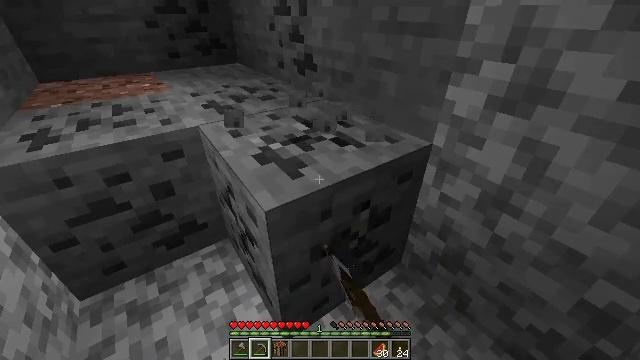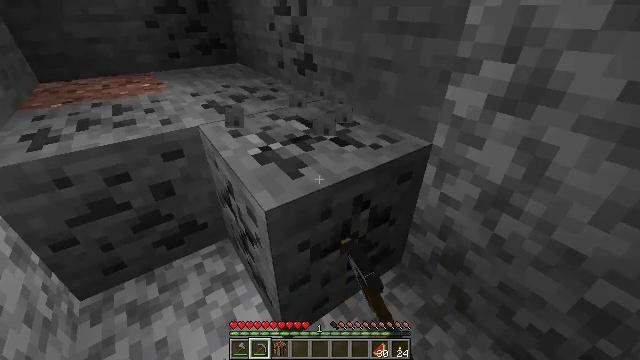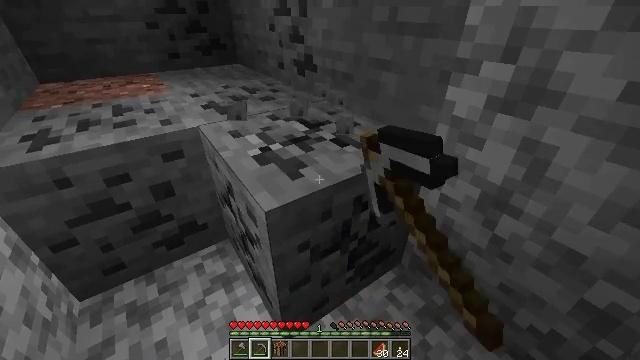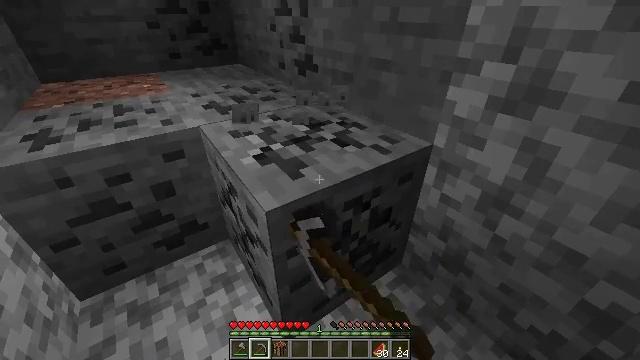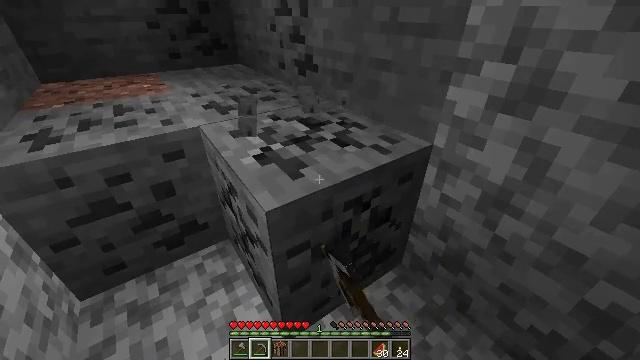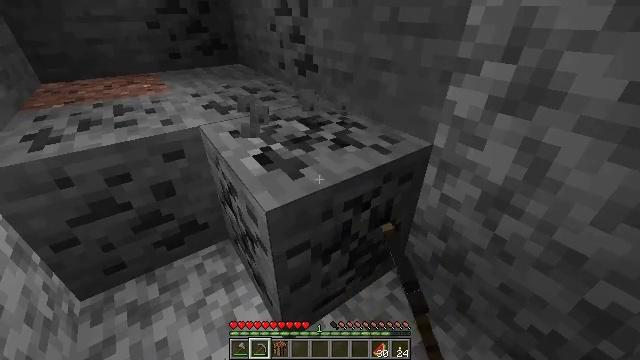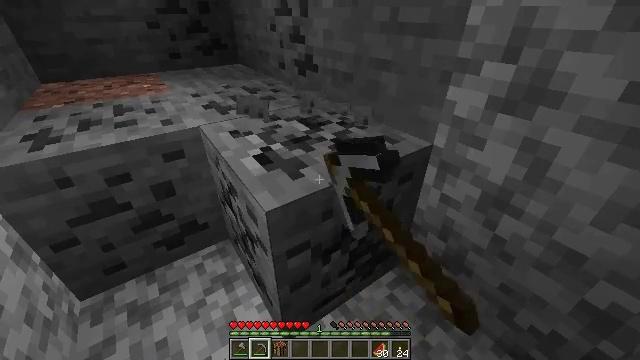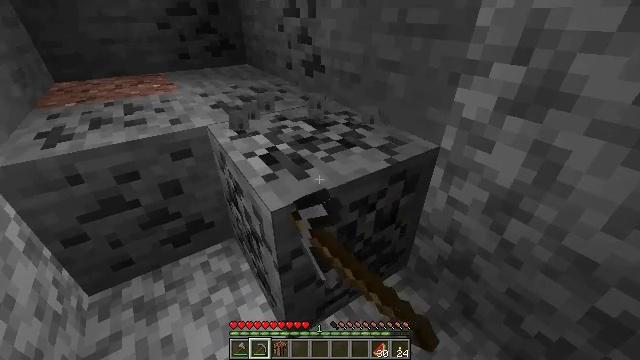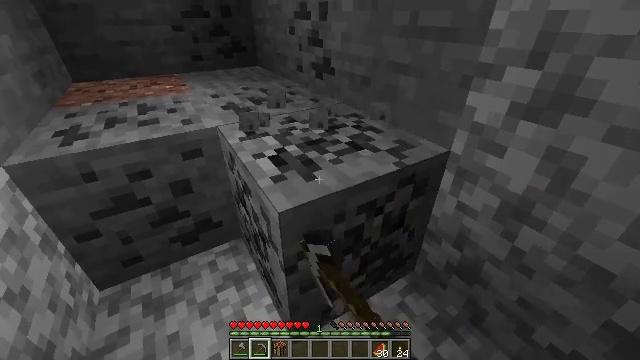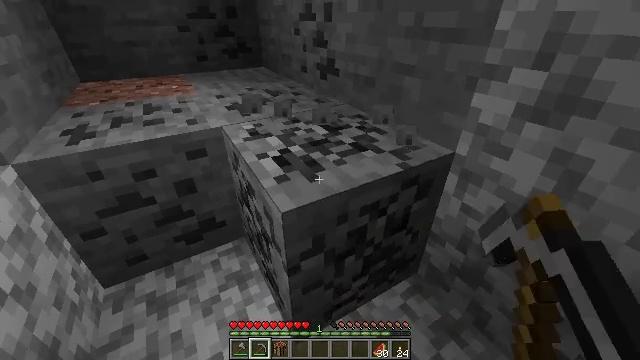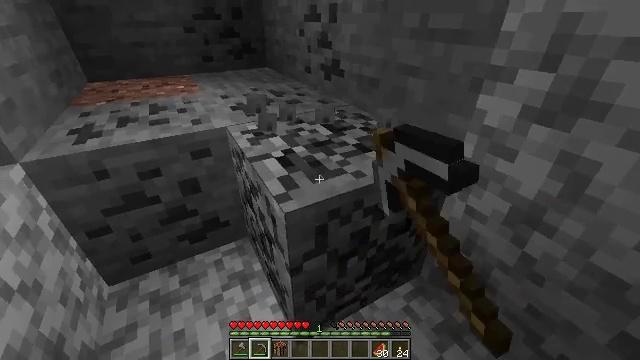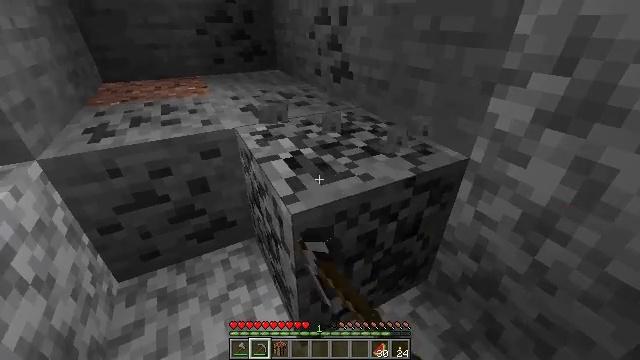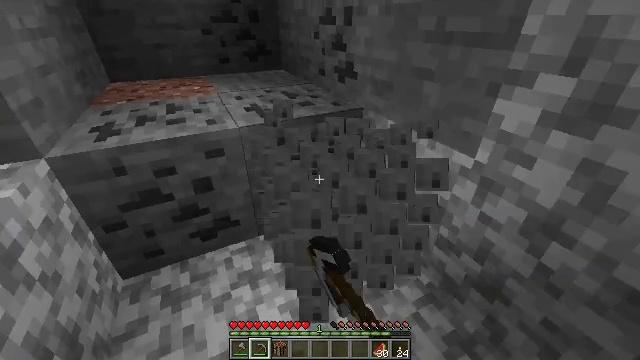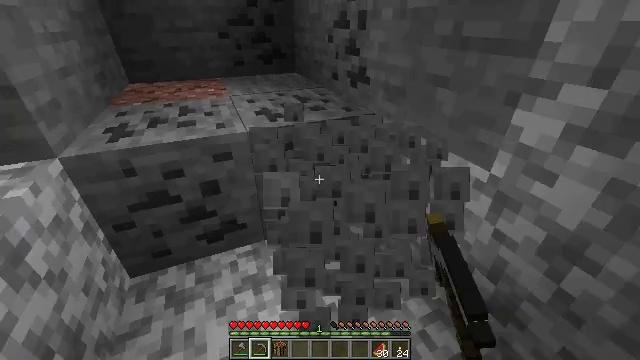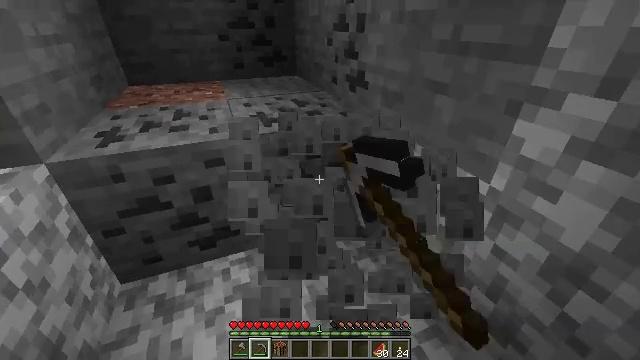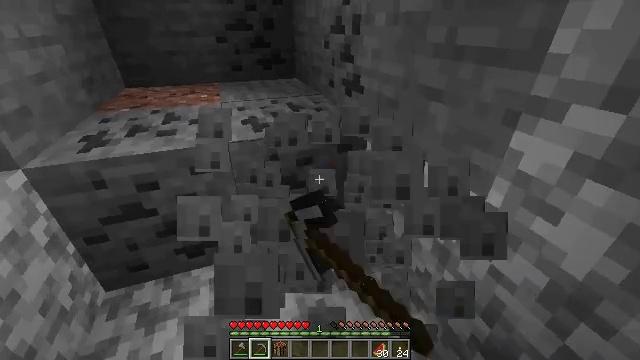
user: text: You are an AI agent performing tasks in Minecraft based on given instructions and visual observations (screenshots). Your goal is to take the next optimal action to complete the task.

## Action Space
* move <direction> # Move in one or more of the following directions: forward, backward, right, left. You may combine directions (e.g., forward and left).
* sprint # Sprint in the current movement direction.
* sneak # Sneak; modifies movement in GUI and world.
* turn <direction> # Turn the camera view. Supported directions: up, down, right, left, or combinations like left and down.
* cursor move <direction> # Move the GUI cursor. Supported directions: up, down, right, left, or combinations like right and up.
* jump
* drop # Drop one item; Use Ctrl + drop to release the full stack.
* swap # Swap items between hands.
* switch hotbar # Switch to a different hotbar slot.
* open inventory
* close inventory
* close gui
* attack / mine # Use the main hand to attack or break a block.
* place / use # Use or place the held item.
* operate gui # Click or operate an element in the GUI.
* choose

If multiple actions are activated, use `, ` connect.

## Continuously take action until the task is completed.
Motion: motion action
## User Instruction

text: Extract coal from the ore block.
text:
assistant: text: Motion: attack / mine
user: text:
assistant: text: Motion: attack / mine
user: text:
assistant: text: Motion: attack / mine
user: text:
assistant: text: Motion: attack / mine
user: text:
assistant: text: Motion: attack / mine
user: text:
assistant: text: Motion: attack / mine
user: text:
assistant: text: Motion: turn left, attack / mine
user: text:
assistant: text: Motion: turn left, attack / mine
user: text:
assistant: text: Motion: attack / mine
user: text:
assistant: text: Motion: attack / mine
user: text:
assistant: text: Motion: turn left, attack / mine
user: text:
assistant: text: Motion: attack / mine
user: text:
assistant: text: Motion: move forward and move right, turn left, attack / mine
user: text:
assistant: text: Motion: move forward and move right, turn left, attack / mine
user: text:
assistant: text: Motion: move forward and move right, turn left, attack / mine
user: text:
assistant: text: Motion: move forward and move right, turn left, attack / mine
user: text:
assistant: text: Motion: move forward and move right, turn left, attack / mine
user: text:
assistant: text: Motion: move right, turn left, attack / mine
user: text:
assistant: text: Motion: turn left, attack / mine
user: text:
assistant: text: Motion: turn left, attack / mine
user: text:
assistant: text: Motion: turn left, attack / mine
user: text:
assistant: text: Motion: turn left, attack / mine
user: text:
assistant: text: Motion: attack / mine
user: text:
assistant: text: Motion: attack / mine
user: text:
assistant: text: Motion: attack / mine
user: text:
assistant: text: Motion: attack / mine
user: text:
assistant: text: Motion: attack / mine
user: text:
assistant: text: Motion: attack / mine
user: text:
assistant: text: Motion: attack / mine
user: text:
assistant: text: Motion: attack / mine